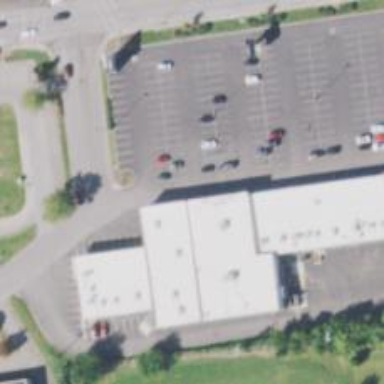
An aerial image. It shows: Pharmacy providing healthcare services.